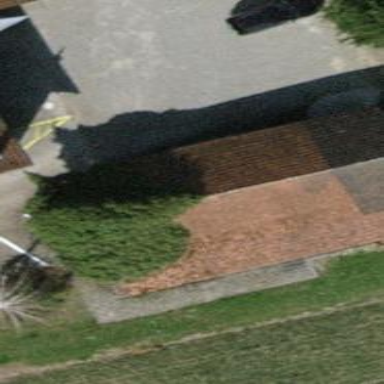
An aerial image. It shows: Group of garages.